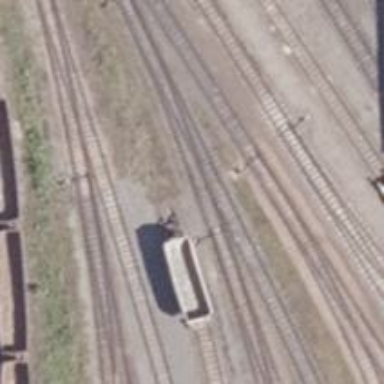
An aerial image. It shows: Railway switch.